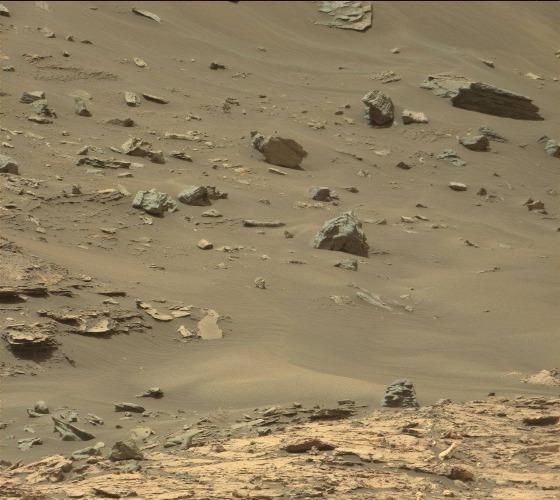
Terrain classes present: Bedrock, Gravel / Sand / Soil, Rock, Shadow